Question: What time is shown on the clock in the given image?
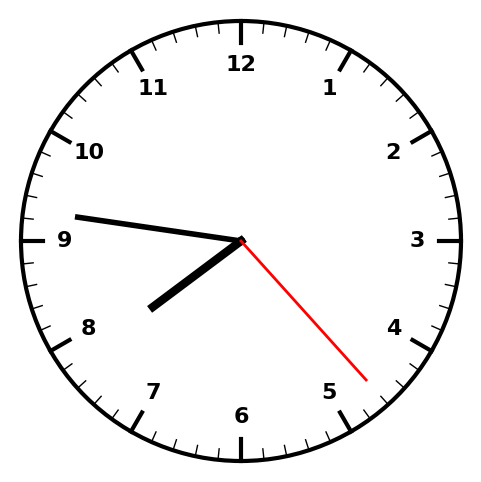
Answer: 07:46:23